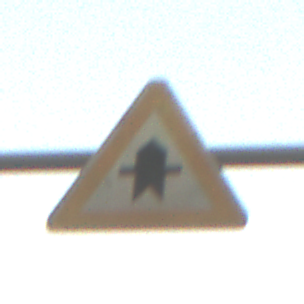
Verkehrszeichen: Vorfahrt
Umgebung: Outdoor, RoadRail
Tageszeit: SunriseSunset
Wetter: Clear
Licht: Natural
Jahreszeit: NotSpecified
Kontrast: LowContrast